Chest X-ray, PA view. Patient: 33 years old, sex M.
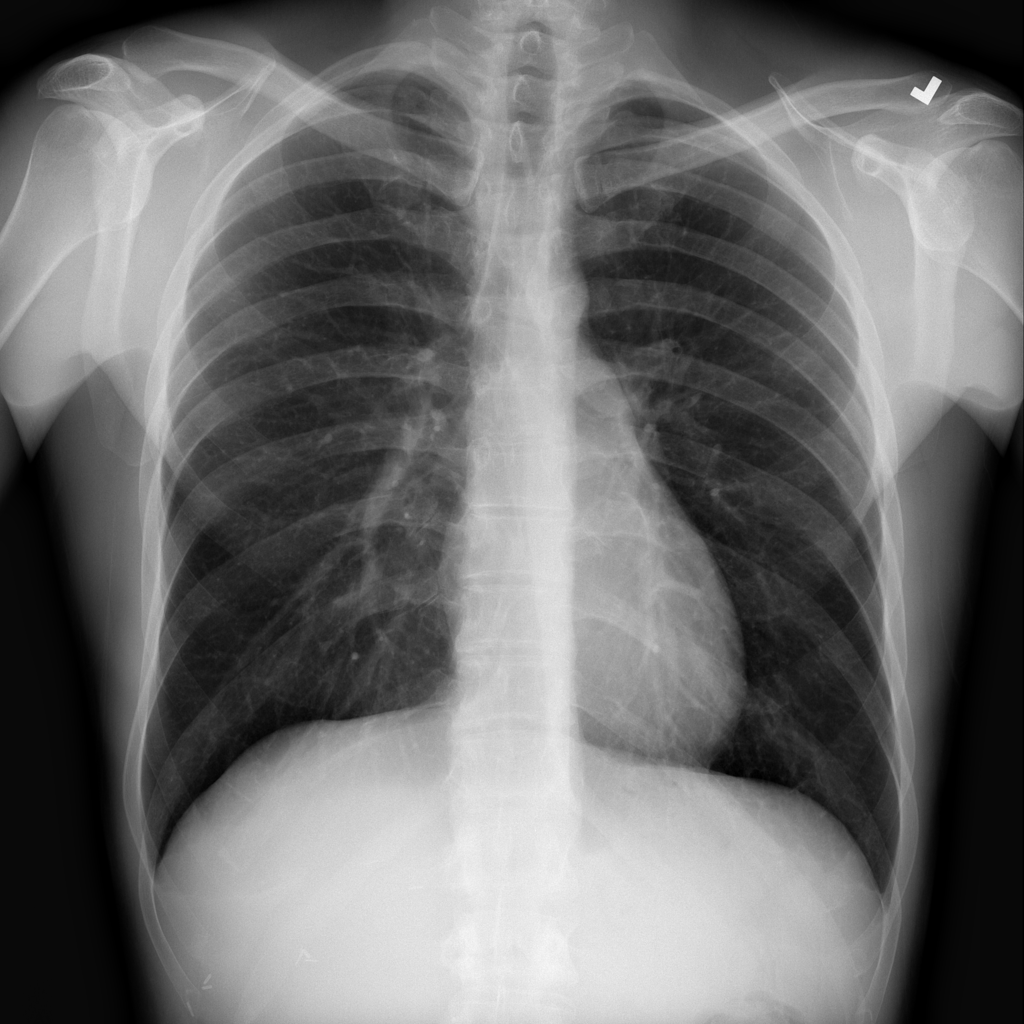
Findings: No Finding